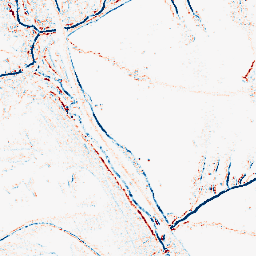
Category: morphological
Decomposition family: morphological_square
Decomposition parameters: operation: average
size: 3
Upsampling method: sinc_blackman
Upsampling parameters: scale: 2
kernel_size: 4
Upsampling scale: 2